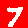
Digit: 7